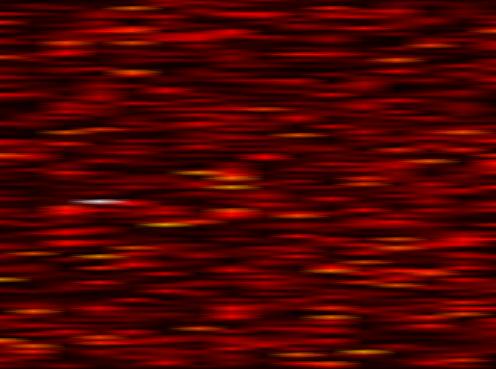
Label: UFMC